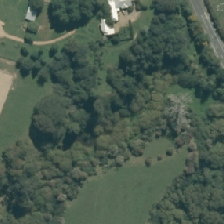
Land cover: deciduous_hardwood